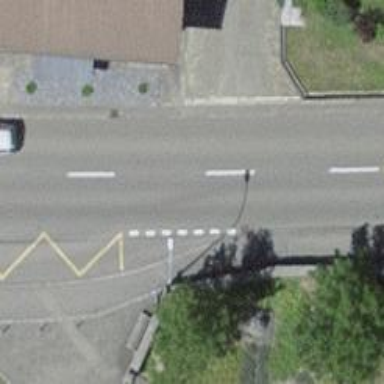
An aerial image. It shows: Public transport stop position.